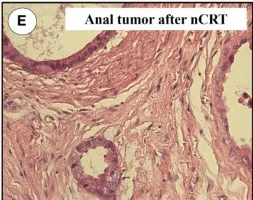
The results of colonoscopy and pathology. Pathologic result of anal adenocarcinoma.
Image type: pathology (h&e)